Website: walmart
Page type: billing-address
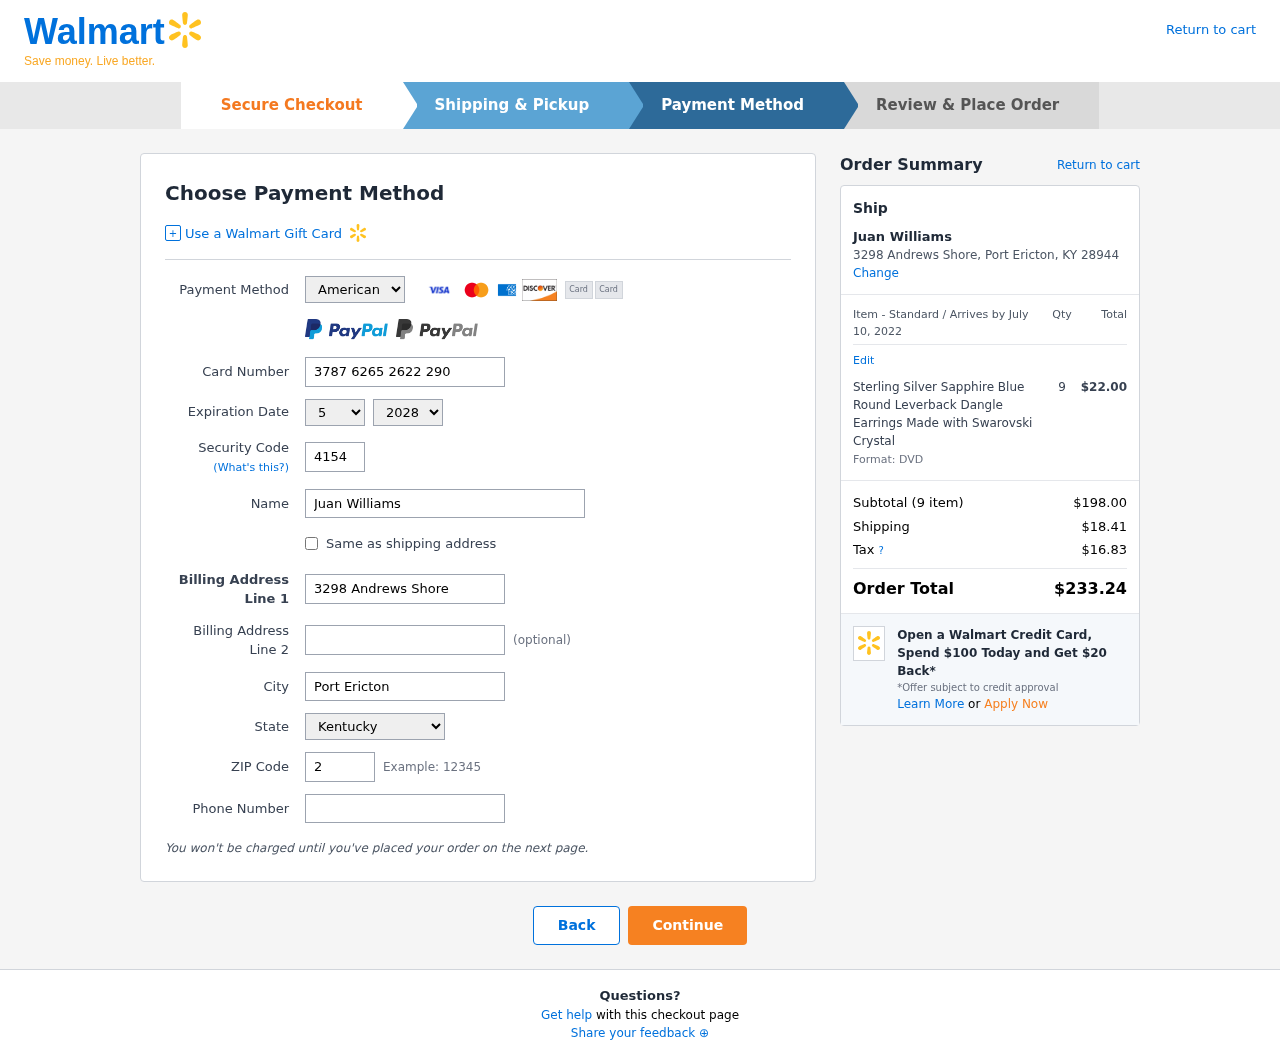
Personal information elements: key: PII_CARD_CVV
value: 4154
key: PII_CARD_EXPIRY_MONTH
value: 05
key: PII_CARD_EXPIRY_YEAR
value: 28
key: PII_CARD_NUMBER
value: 3787 6265 2622 290
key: PII_CARD_TYPE
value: American Express
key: PII_CITY
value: Port Ericton
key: PII_CITY_STATE_ZIP
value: Port Ericton, KY 28944
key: PII_FULLNAME
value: Juan Williams
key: PII_PHONE
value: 3054284330
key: PII_POSTCODE
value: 28944
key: PII_STATE
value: Kentucky
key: PII_STREET
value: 3298 Andrews Shore
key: PII_FULLNAME2
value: Juan Williams
Product elements: key: PRODUCT1_NAME
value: Sterling Silver Sapphire Blue Round Leverback Dangle Earrings Made with Swarovski Crystal
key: PRODUCT1_PRICE
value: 22
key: PRODUCT1_QUANTITY
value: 9
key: PRODUCT1_DESC
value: Format: DVD
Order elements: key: ORDER_DELIVERY_DATE
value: July 10, 2022
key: ORDER_NUM_ITEMS
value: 9
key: ORDER_SUBTOTAL
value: $198.00
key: ORDER_SHIPPING_COST
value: $18.41
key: ORDER_TAX
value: $16.83
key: ORDER_TOTAL
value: $233.24